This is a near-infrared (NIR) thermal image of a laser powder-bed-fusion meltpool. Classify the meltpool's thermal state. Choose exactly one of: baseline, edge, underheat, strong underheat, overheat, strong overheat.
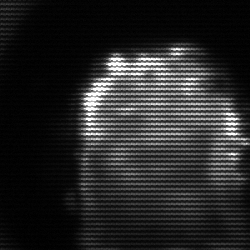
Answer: baseline